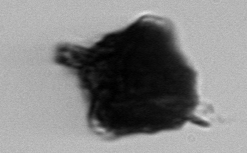
Label: Gonyaulax